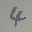
Label: 4